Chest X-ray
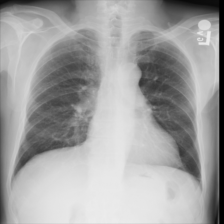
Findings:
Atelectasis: negative
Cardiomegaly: positive
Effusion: negative
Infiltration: negative
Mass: negative
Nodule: negative
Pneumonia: negative
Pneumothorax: negative
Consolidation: negative
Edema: negative
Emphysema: negative
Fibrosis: negative
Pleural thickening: negative
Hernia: negative